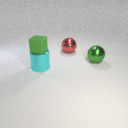
small green rubber cube above large cyan metal cylinder